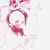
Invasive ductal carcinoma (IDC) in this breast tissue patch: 0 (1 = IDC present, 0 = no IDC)